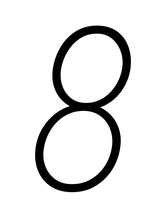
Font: Roboto-Italic_Condensed_ExtraLight_Italic